Question: Provided we have a contour on the xy plane, how can we plot "a curtain" raised from the contour to the limiting surface?
An example:
'''
import matplotlib.pyplot as plt
from mpl_toolkits.mplot3d import Axes3D
import numpy as np
def figure():
fig = plt.figure(figsize=(8,6))
axes = fig.gca(projection='3d')
x = np.linspace(-2, 2, 100)
y = np.linspace(-2, 2, 100)
x, y = np.meshgrid(x, y)
t1 = np.linspace(0, 8/9, 100)
x1 = t1
y1 = (2*t1)**0.5
f1 = lambda x, y: y
plt.plot(x1, y1)
axes.plot_surface(x, y, f1(x, y),color ='red', alpha=0.1)
axes.set_xlim(-2,2)
axes.set_ylim(-2,2)
figure()
'''

How to plot a surface from the given line to the limiting surface?
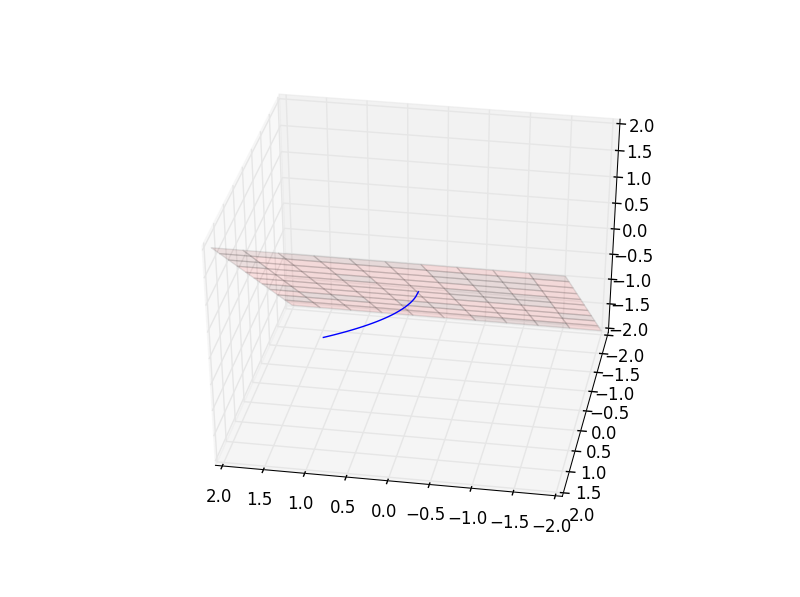
Answer: Somebody wanted help plotting an intersection here <URL> you could use the vertical cylinder part. It uses u, v parameters to generate x, y, z values